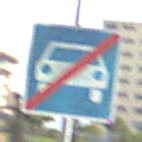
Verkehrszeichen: EndeKraftfahrstrasse
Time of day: MorningAfternoon
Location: Outdoor (Suburban)
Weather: PartlyCloudy
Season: NotSpecified
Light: Natural